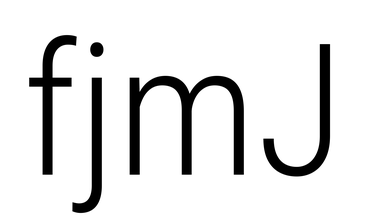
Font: Roboto_Condensed_Light